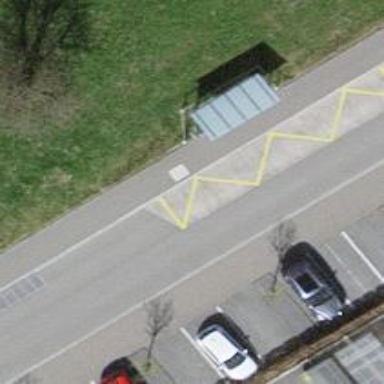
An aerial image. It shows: Bus stop with designated stop position for public transport.